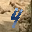
Label: 4